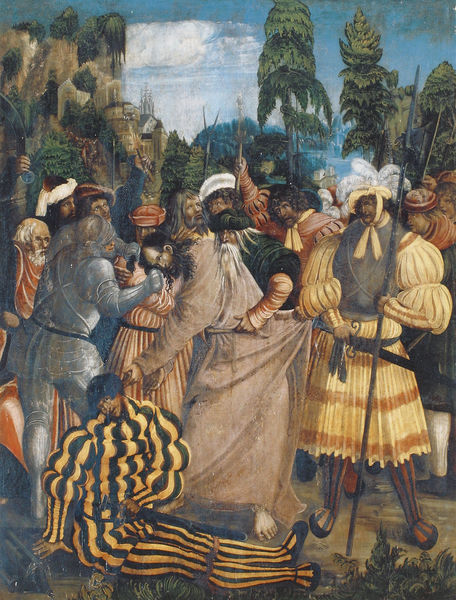
Titel: Hochaltar der Wallfahrts- und Filialkirche zum Kostbaren Blut Christi in Pulkau
Standort: Pulkau, Wallfahrts- und Filialkirche zum Kostbaren Blut Chrtisti (EU - AUT - Niederösterreich)
Schlagwörter: baum, blau, feder, gemälde, himmel, kampf, mann, wolken, bäume, grün, menschen, sitzen, bunt, hut, kleider, männer, schwarz, weiss, rot, falten, federn, kleidung, tod, boden, gewand, gold, gewänder, farbig, wellen, farbe, krieg, lanze, soldaten, streifen, palme, exotisch, neger, schwarze, kreuz, schwert, aufstand, ritter, rüstung, jesus, eroberung, priester, schwart, mönch, lanzen, palmen, mohr, gelehrter, speer, morgenland, kreuzweg, streifne, fremd, neter, esotisch